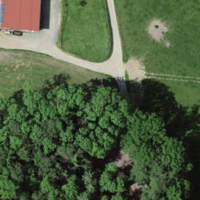
EUNIS habitat code: 52
Species observed at this site:
Lathyrus vernus
Circaea lutetiana
Fagus sylvatica
Impatiens parviflora